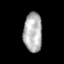
Tissue: skin
Cell type: T cells
Senescence score: 0.801
Nuclear area (px): 717
Mean DAPI intensity: 177.82